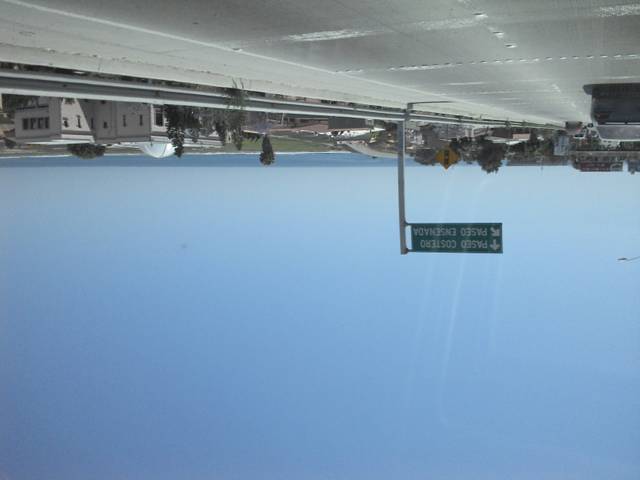
Region: Mexico
Coordinates: 32.534, -117.111